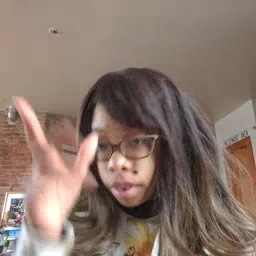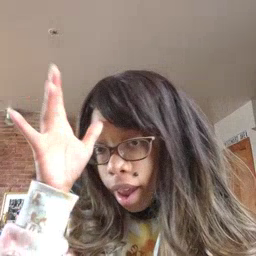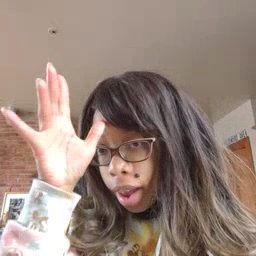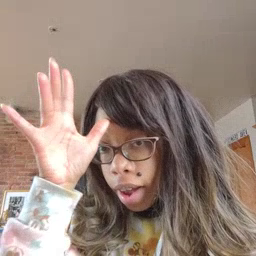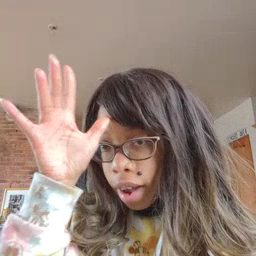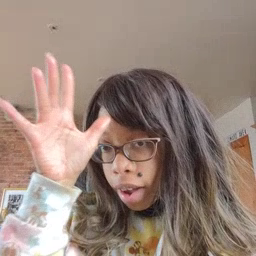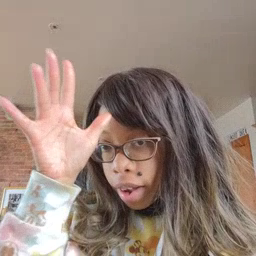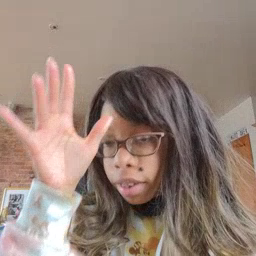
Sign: dad